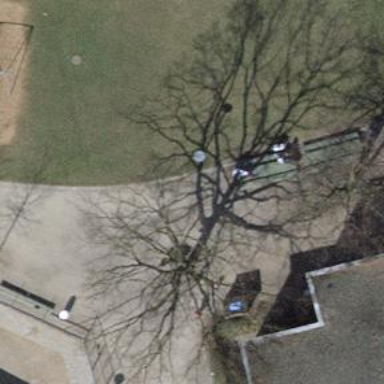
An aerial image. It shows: Picnic table located in leisure land area.